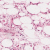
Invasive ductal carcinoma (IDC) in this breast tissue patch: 0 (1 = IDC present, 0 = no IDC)